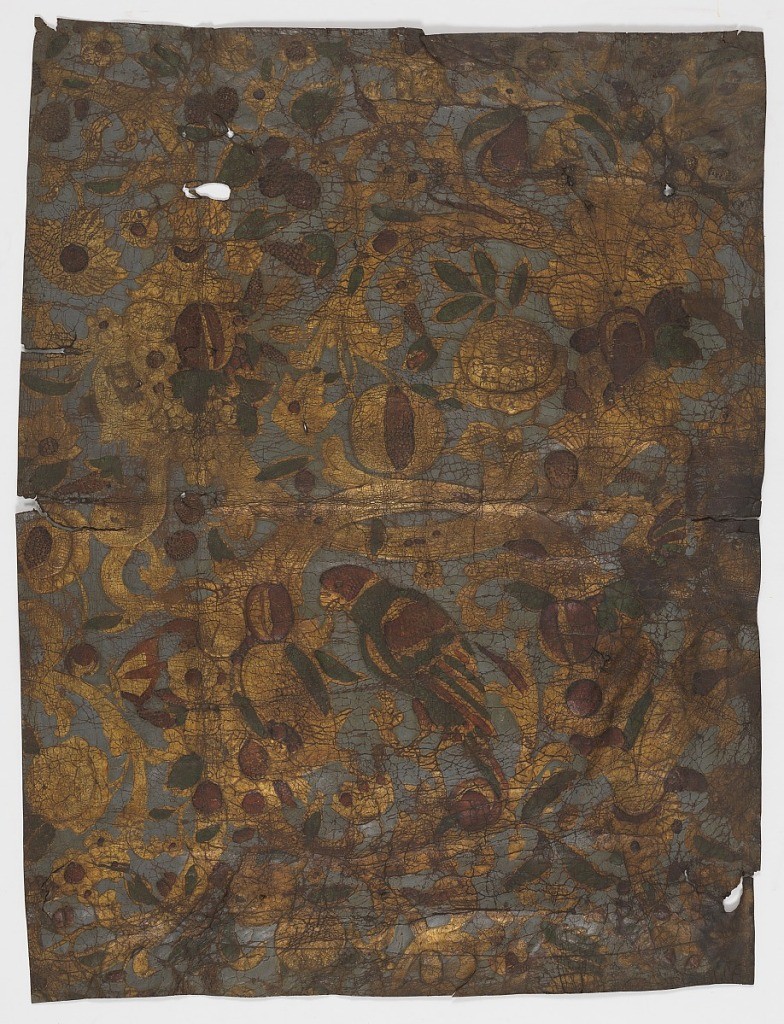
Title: Sidewall
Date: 18th century
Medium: Leather, embossed, paint, gilt
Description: Parrots and pomegranates with scrolling foliage.